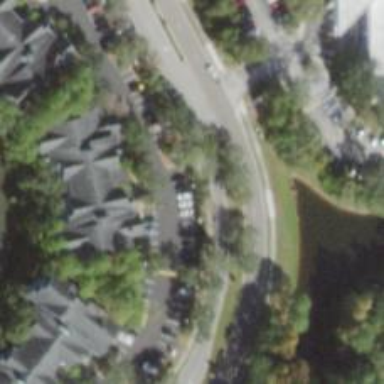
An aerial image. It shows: Living street.